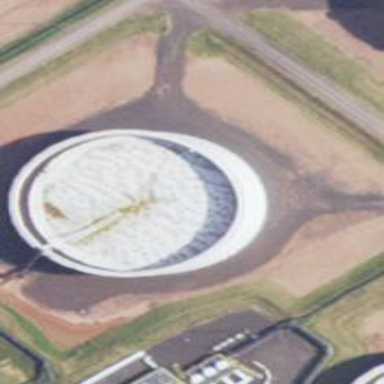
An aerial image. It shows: Storage tank building.